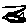
Label: fish